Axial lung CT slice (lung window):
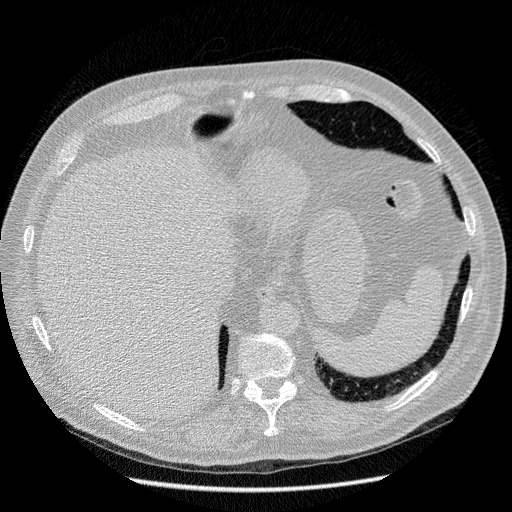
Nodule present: no